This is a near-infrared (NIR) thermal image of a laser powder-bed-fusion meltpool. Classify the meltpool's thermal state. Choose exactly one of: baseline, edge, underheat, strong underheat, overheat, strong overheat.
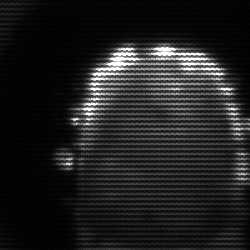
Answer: baseline